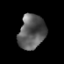
Tissue: prostate
Cell type: Myeloid cells
Senescence score: 0.351
Nuclear area (px): 891
Mean DAPI intensity: 92.083